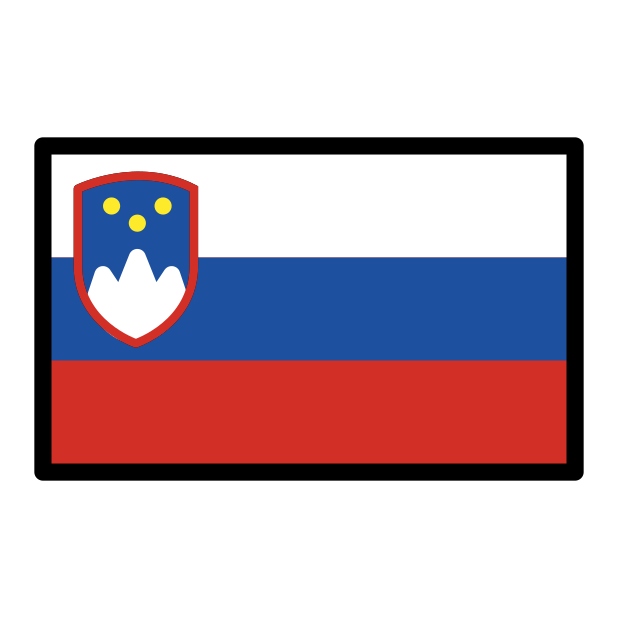
flag: Slovenia